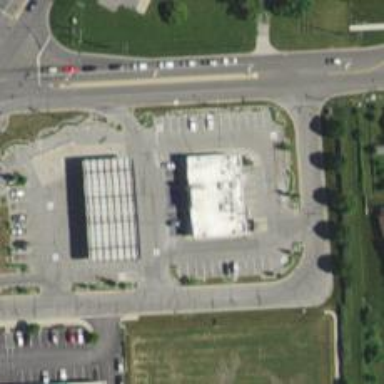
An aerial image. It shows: Convenience shop.